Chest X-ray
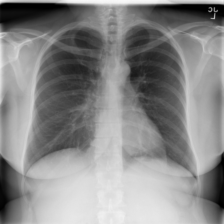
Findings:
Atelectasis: negative
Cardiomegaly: negative
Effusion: negative
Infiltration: negative
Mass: negative
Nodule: negative
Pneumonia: negative
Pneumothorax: negative
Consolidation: negative
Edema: negative
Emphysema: negative
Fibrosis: negative
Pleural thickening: negative
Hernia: negative